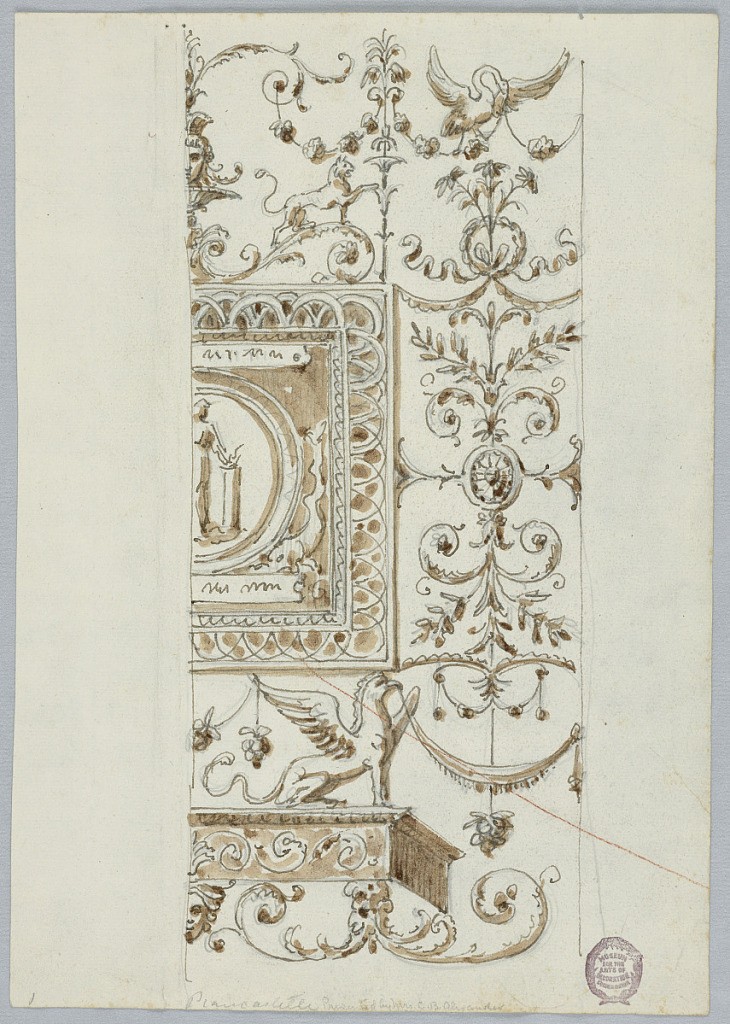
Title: Project for a Wall Decoration
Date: late 18th century
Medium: Graphite, pen and ink, brush and watercolor, sepia on paper
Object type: Drawing
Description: Right half of design shown. At center is a framed partial roundel with a figure. Above and below, a grotesque. At right, a candelabrum.